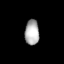
Tissue: lung
Cell type: Endothelial cells
Senescence score: 0.6291
Nuclear area (px): 354
Mean DAPI intensity: 173.585